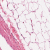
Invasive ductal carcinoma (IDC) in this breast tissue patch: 0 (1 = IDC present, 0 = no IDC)